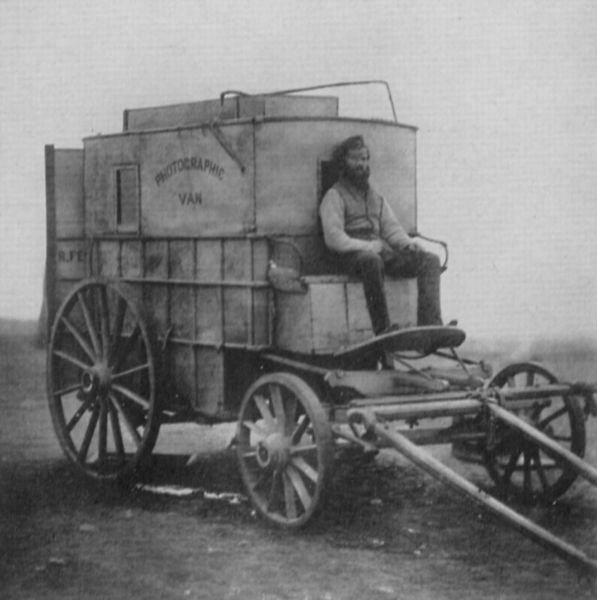
Titel: "Photographic van"
Künstler: Roger Fenton
Standort: USA
Institution: Sammlung Gernsheim
Schlagwörter: himmel, mann, schatten, wasser, weiß, landschaft, sitzen, fenster, grau, holz, hut, licht, schwarz, straße, tür, weg, bart, hemd, hose, mütze, arme, portrait, porträt, erde, feld, boden, land, figur, sitzend, händler, karren, pferd, räder, beine, pfütze, schrift, kisten, feldweg, russland, transport, pause, amerika, kutsche, speichen, holzkarren, holzrad, ladung, rad, wagen, wagenrad, lehnen, white, black, old, sitting, picture, weste, geschlossen, foto, fotografie, photographie, außen, schwarzweiss, beschriftung, kutscher, deichsel, kiste, kasten, photo, aufschrift, schoss, man, reise, achse, wagenräder, road, westen, black and white, fahrer, postkutsche, bock, nabe, englisch, post, studio, fuhrwerk, leiterwagen, cart, fotgrafie, kutschbock, squares, lines, wagon, van, holzwagen, genre, ohne, aufdruck, fotograf, photograph, kamera, fotograph, dunkelkammer, wheel, mobile, wilder westen, speichenräder, fuhrwagen, text, fotografieren, mobil, kastenwagen, photograf, ann, fotolabor, kamerawagen, lastwagen, mobiler photograph, postkkutsche, transportkutsche, wheels, photographer, traveller, photogravic van, fotowagen, photographic van, fahrender fotograf, kein pferd, ohne pferd, kutcher, yoke, photographic, keine pferde im geschirr, cirlces, cartt, horseless